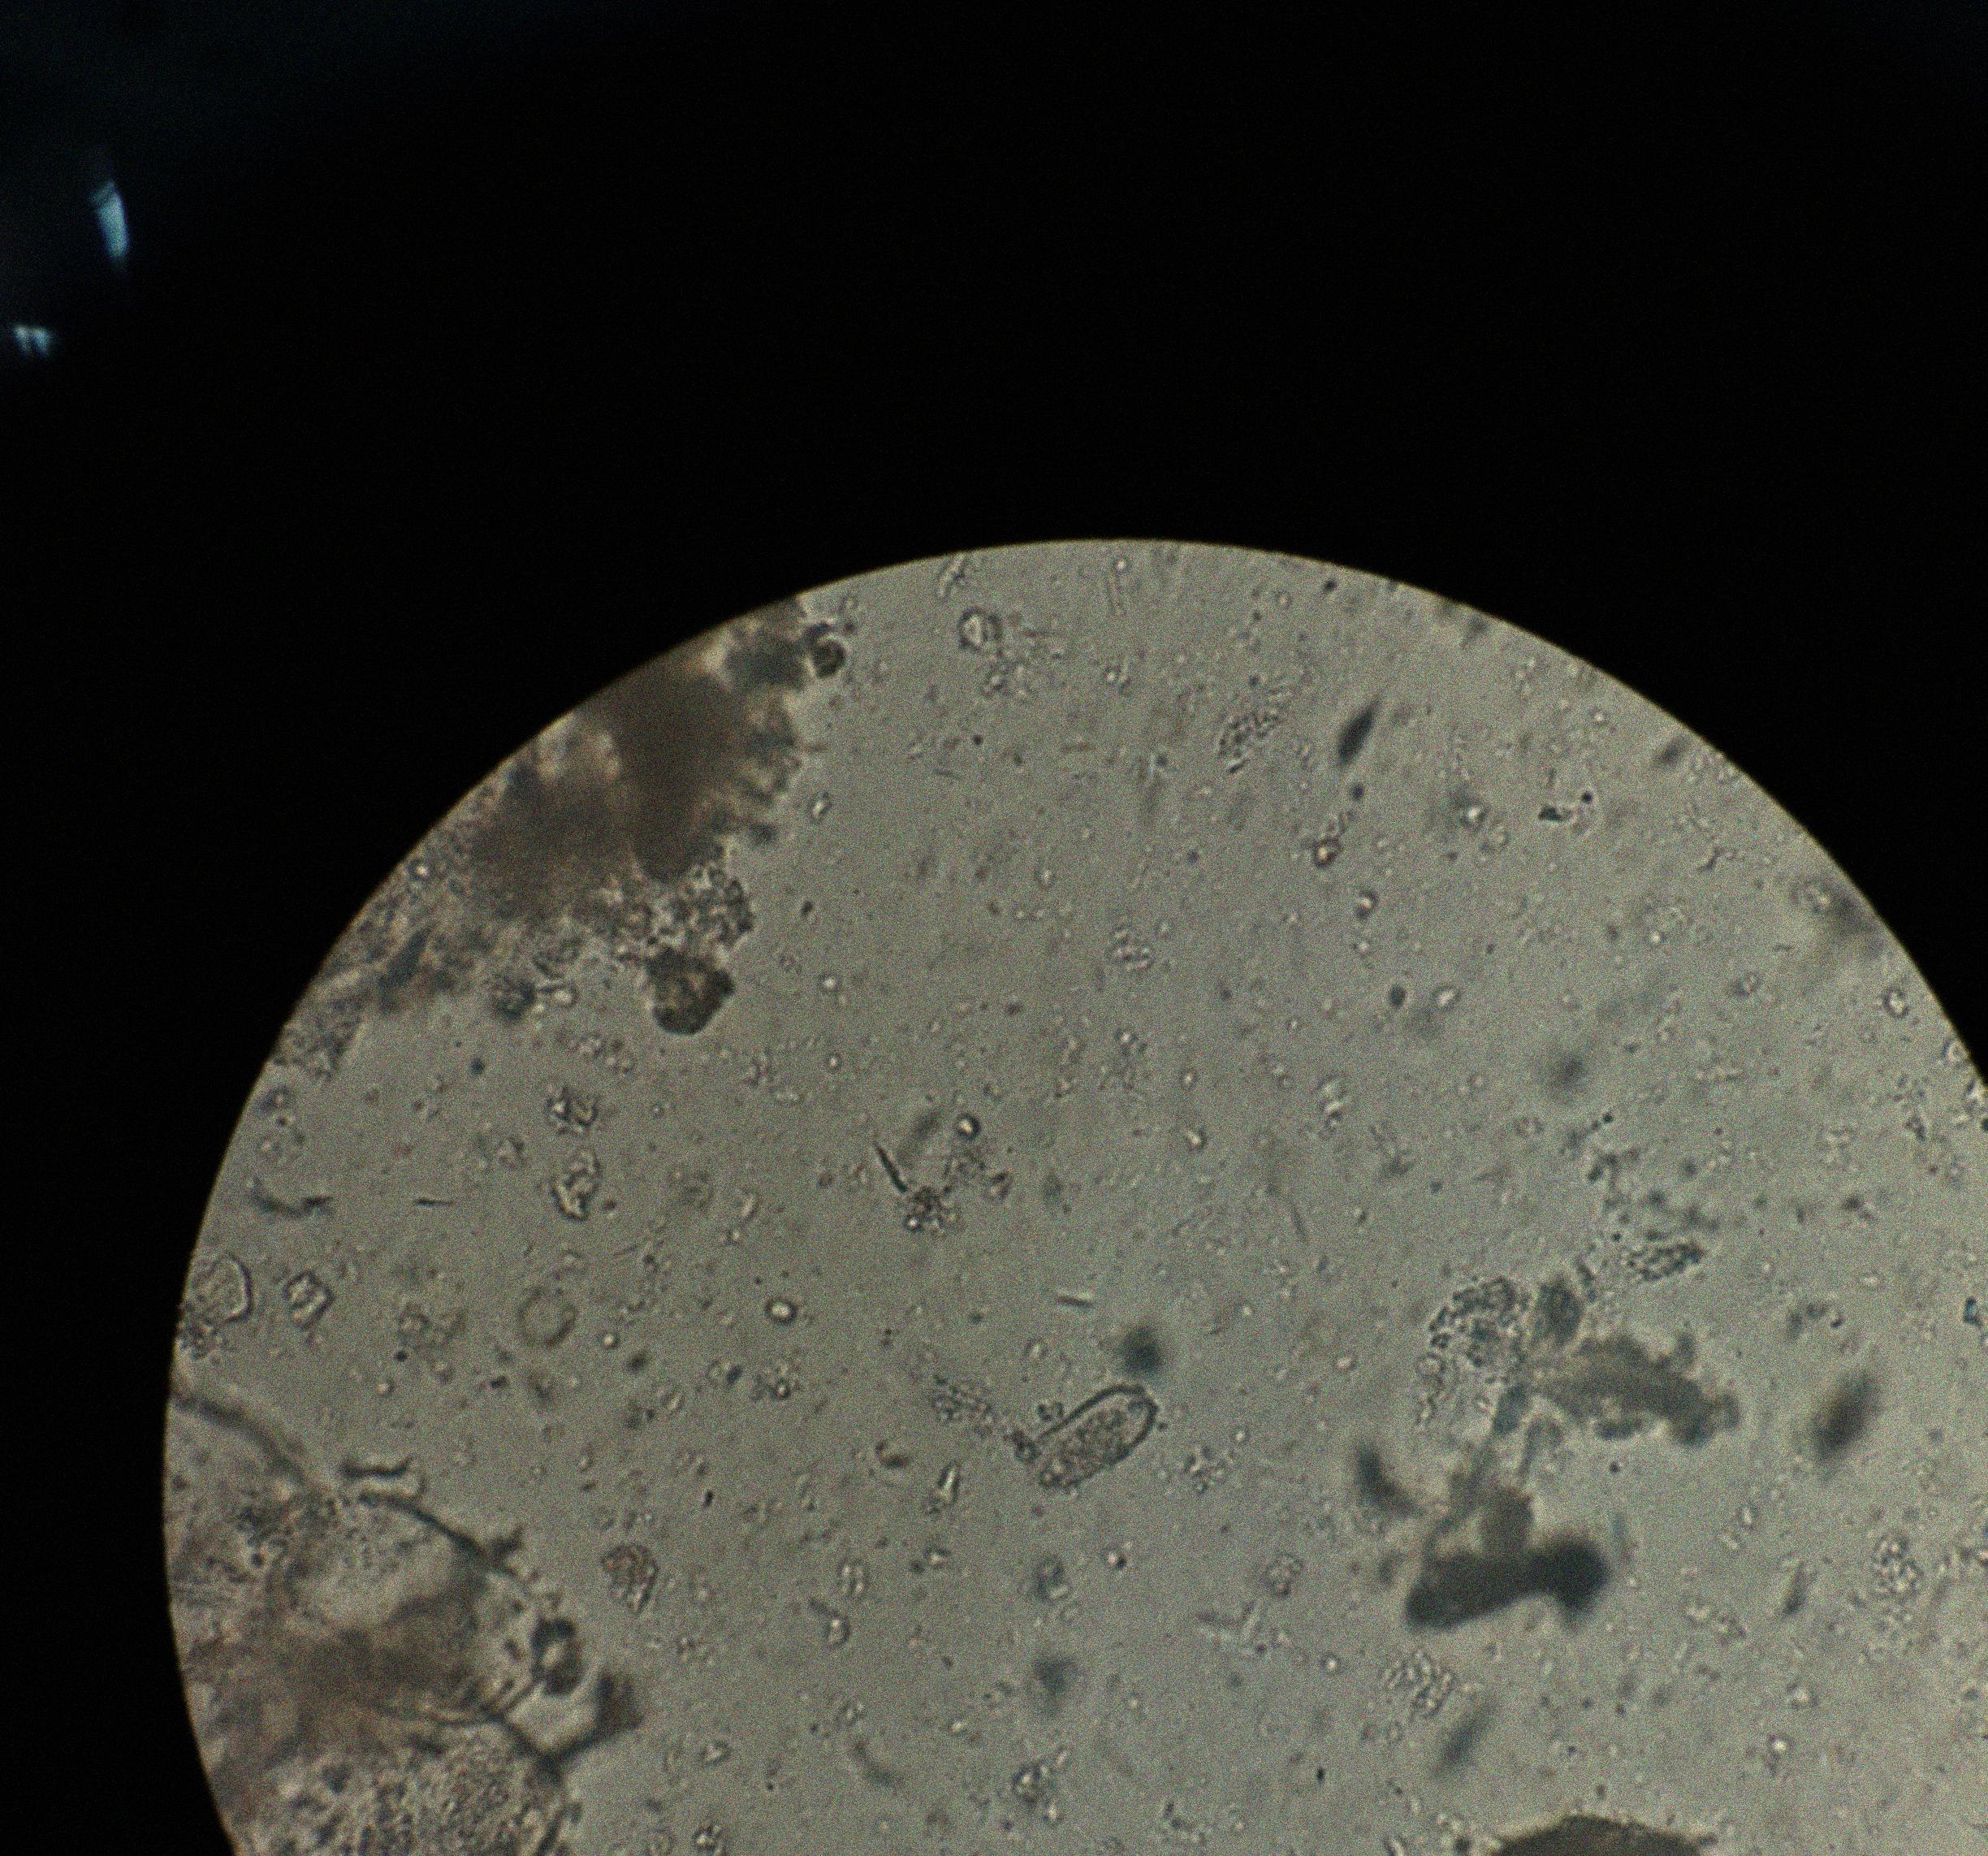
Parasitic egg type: Capillaria philippinensis